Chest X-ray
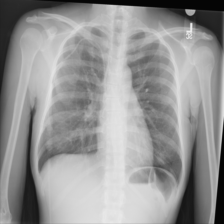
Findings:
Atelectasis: negative
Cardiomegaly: negative
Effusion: negative
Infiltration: negative
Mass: negative
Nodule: negative
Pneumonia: negative
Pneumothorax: negative
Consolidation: negative
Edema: negative
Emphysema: negative
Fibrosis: negative
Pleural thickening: negative
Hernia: negative